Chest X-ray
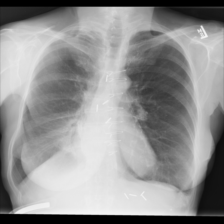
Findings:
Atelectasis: negative
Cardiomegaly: negative
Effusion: negative
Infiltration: negative
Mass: negative
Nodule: negative
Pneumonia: negative
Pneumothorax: negative
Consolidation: negative
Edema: negative
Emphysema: negative
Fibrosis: negative
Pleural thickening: negative
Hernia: negative